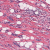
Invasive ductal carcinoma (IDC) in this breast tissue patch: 1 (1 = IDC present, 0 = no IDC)